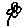
Label: flower